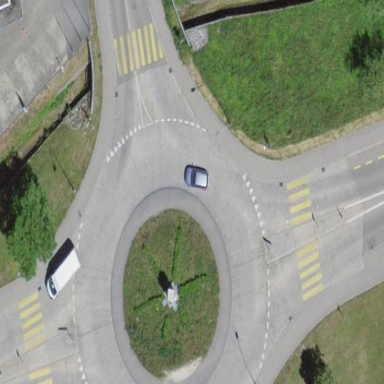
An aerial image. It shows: Primary highway intersecting roundabout.